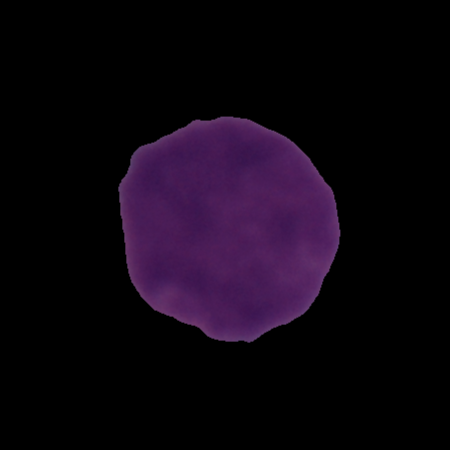
Label: cancer